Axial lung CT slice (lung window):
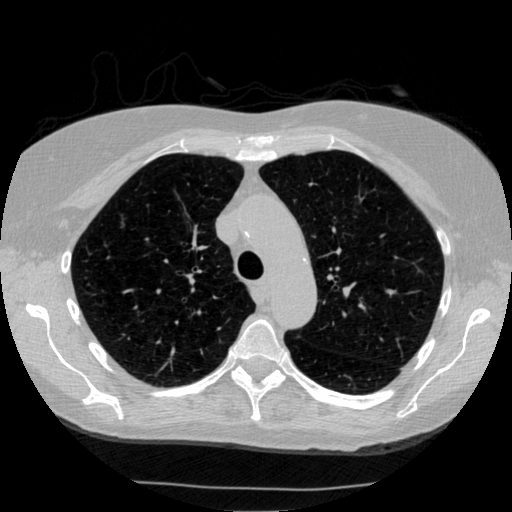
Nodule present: no